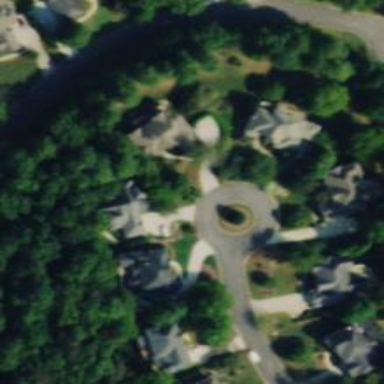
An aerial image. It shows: Turning loop on the road.